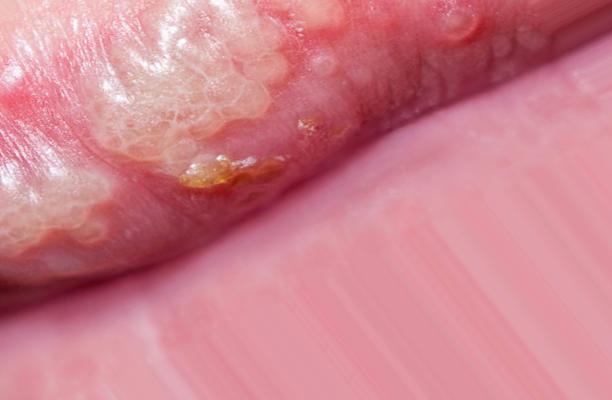
Condition: Mouth Ulcer